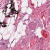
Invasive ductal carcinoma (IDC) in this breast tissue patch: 0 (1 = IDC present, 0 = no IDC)